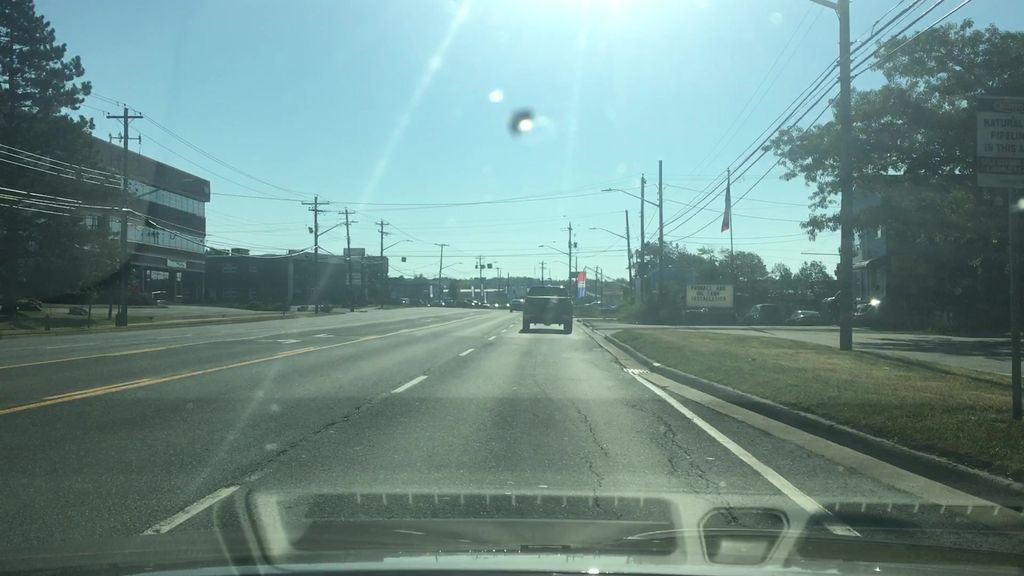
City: halifax